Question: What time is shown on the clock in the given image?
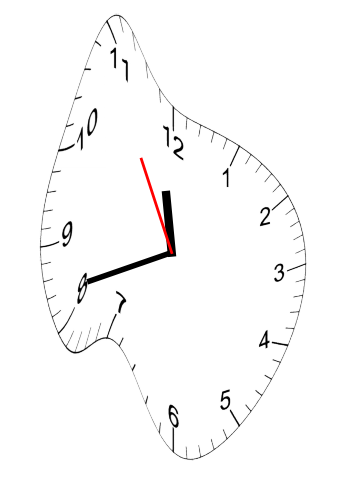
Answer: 11:41:55